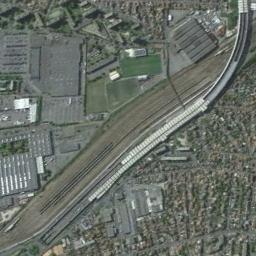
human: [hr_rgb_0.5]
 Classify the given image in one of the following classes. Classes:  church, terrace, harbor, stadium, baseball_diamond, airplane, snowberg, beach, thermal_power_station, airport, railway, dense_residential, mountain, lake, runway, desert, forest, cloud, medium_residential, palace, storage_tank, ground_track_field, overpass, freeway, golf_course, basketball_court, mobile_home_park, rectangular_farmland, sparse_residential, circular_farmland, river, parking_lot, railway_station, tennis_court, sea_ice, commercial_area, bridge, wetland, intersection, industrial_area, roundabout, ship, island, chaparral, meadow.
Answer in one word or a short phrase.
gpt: railway_station